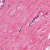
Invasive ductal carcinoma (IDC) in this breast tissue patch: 0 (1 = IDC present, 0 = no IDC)